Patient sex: M
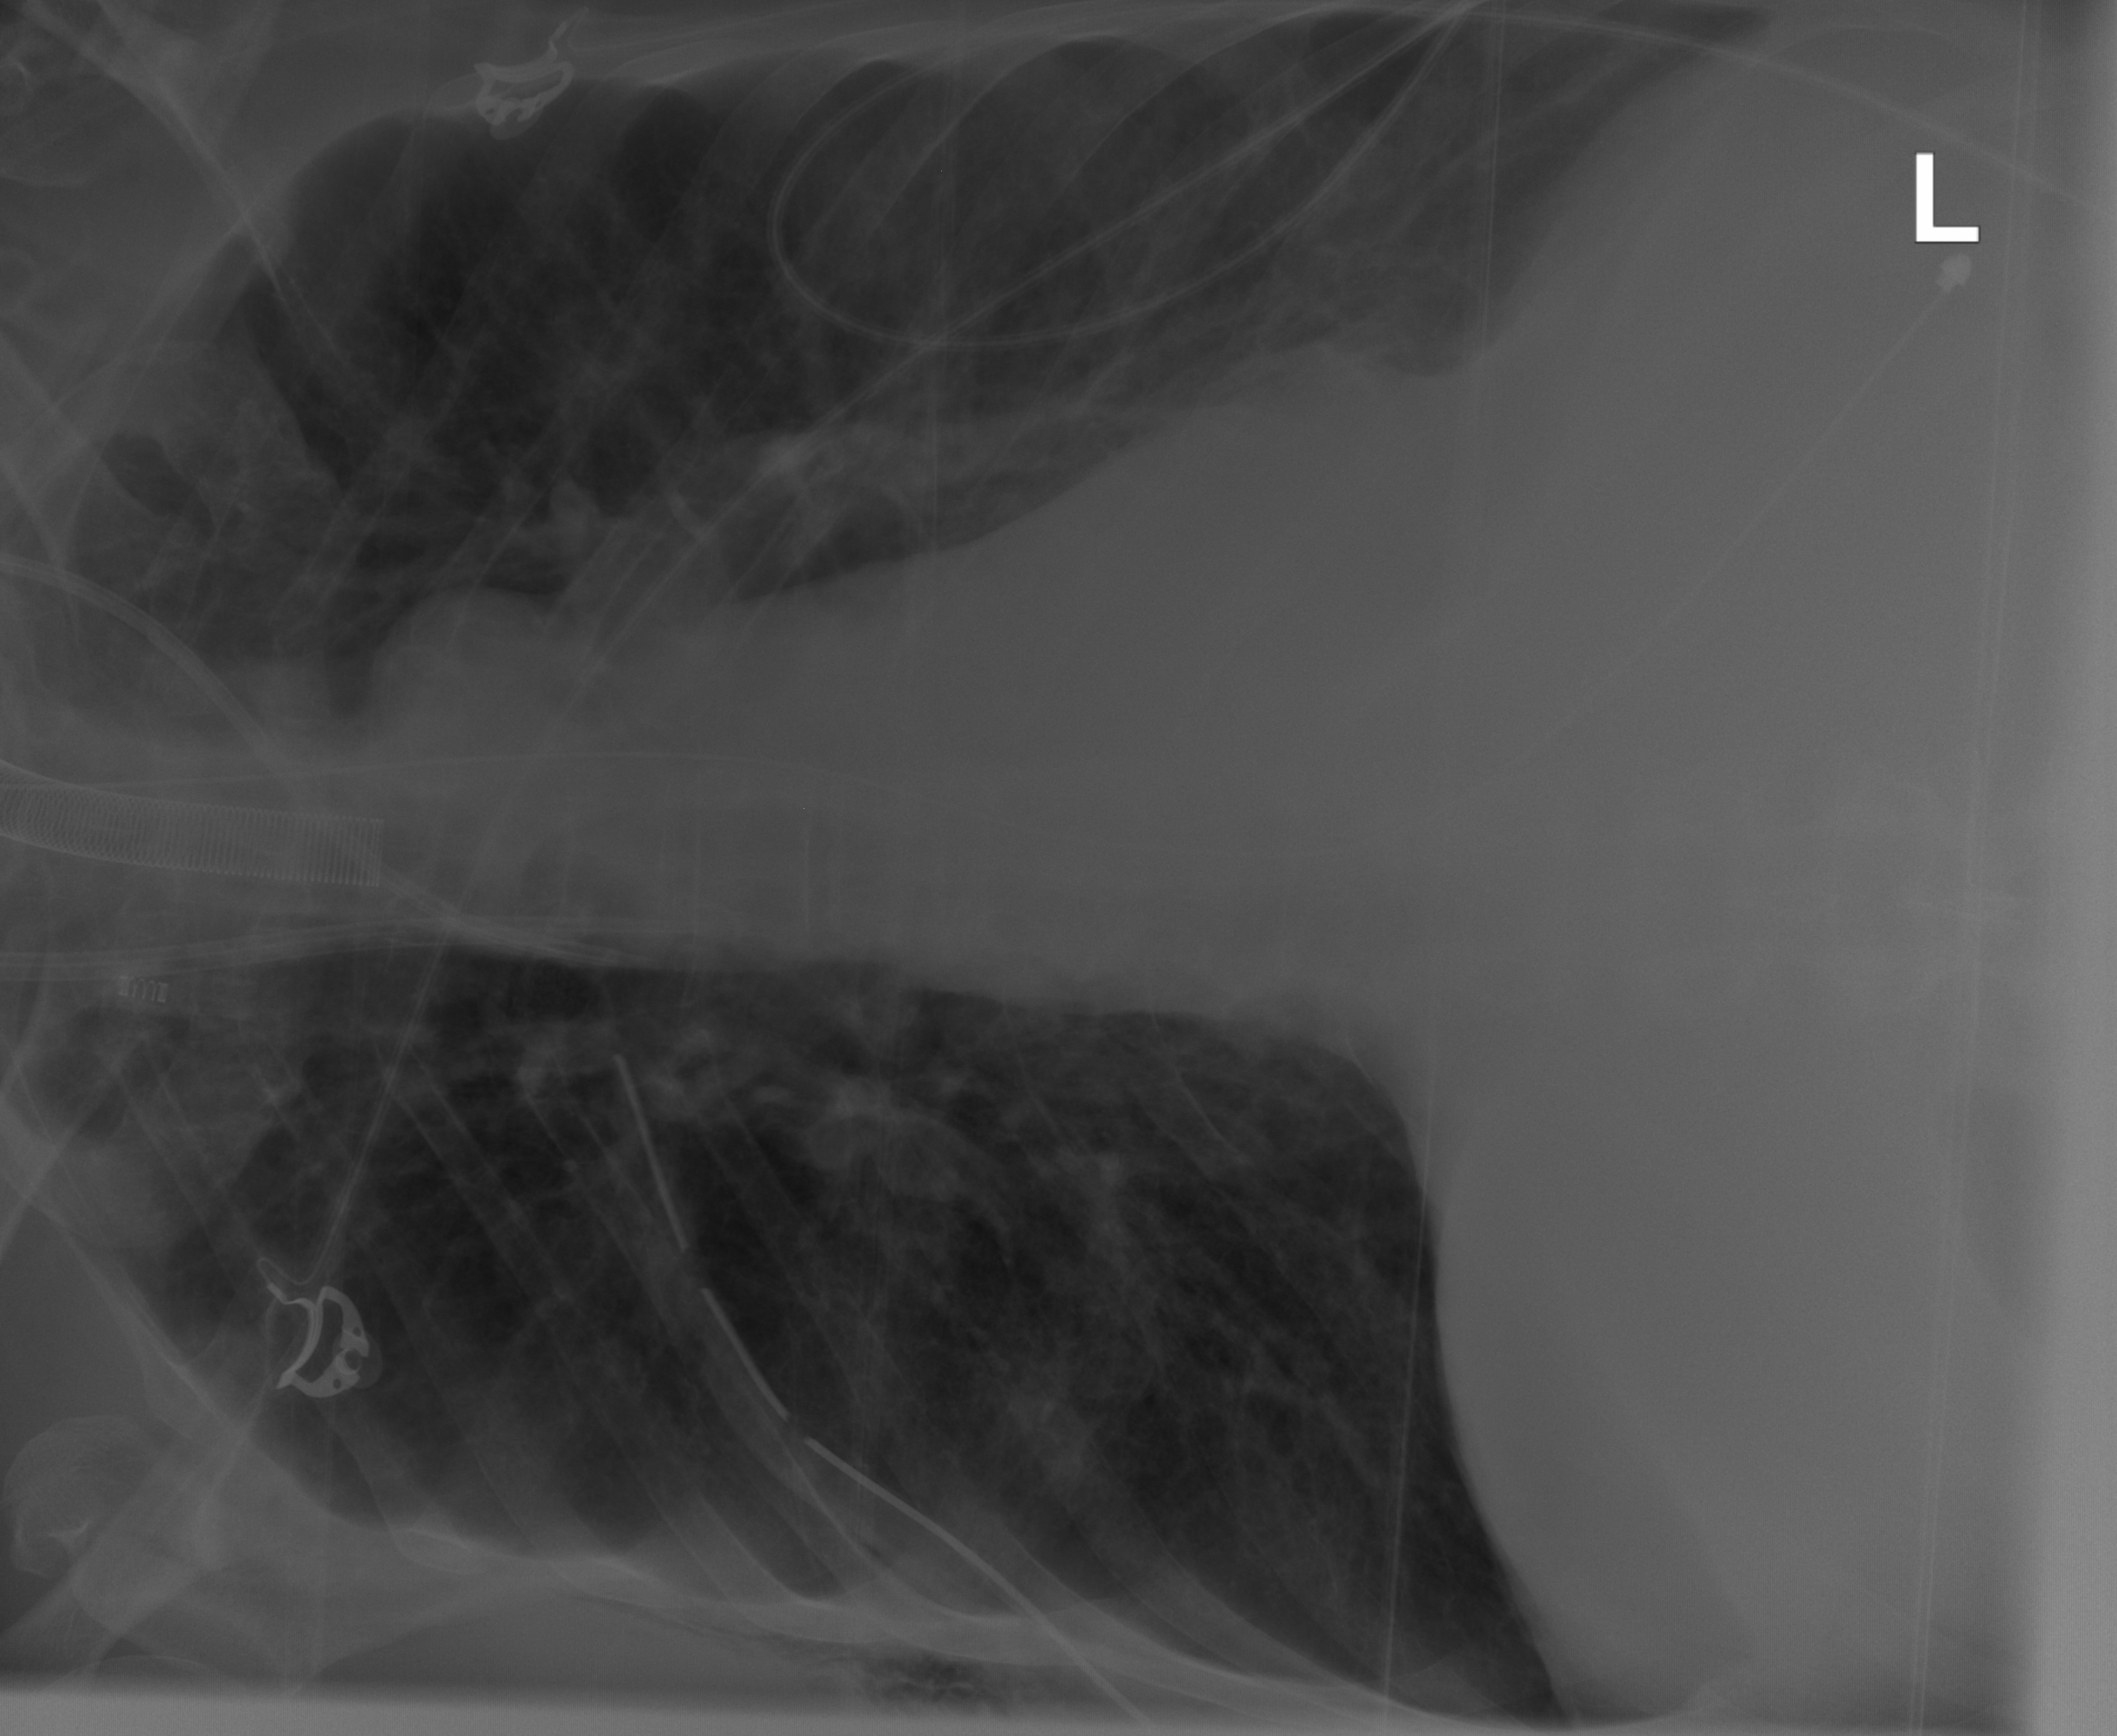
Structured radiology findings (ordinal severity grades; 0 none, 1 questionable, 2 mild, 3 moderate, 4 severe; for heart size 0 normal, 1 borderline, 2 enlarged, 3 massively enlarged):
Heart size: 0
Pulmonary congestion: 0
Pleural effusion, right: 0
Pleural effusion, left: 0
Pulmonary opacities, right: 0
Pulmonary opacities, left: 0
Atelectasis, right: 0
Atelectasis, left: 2